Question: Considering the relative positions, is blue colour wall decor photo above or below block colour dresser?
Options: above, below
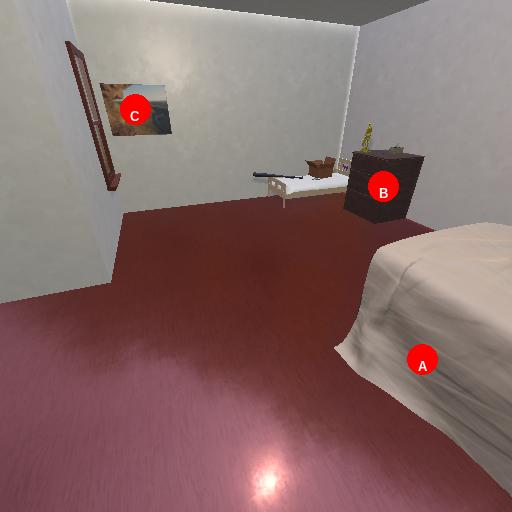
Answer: above